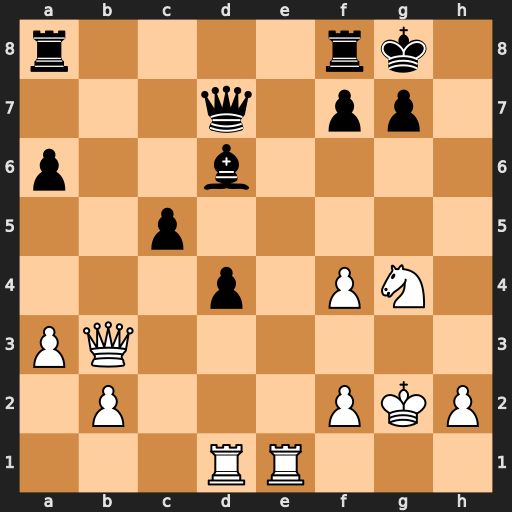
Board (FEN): r4rk1/3q1pp1/p2b4/2p5/3p1PN1/PQ6/1P3PKP/3RR3
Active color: w
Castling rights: -
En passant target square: -
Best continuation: Nf6+ gxf6 Qg3+ Kh7 Qh4+